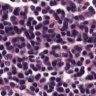
Metastatic tissue present: no